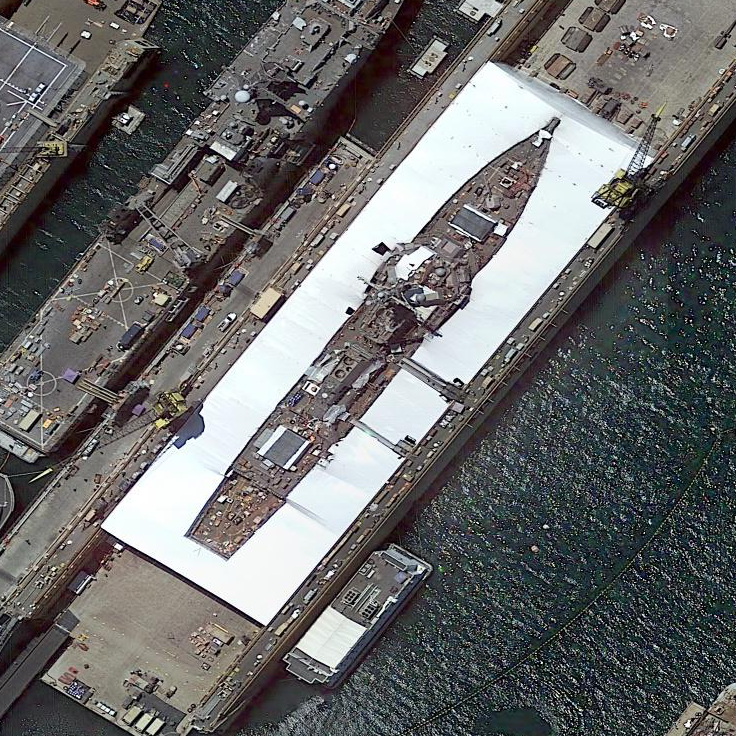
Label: destroyer